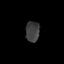
Tissue: prostate
Cell type: T cells
Senescence score: 0.3403
Nuclear area (px): 280
Mean DAPI intensity: 62.054